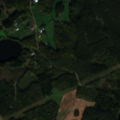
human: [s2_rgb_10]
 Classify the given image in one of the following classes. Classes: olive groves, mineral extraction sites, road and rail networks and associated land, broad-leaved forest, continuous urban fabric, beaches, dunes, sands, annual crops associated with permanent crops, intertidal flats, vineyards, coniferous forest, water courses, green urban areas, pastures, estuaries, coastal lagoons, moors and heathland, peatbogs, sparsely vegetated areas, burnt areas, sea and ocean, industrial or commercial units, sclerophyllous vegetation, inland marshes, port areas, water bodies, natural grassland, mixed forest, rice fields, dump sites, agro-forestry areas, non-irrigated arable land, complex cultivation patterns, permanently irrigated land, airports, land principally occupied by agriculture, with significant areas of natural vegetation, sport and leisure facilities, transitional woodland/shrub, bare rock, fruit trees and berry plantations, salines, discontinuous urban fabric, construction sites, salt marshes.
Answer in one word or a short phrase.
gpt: land principally occupied by agriculture, with significant areas of natural vegetation, broad-leaved forest, coniferous forest, mixed forest, water bodies